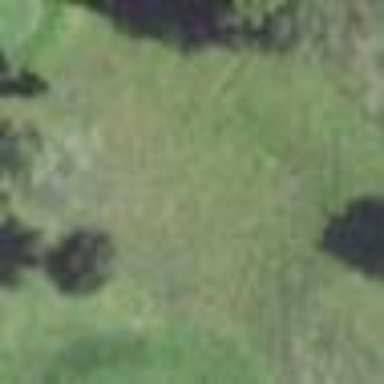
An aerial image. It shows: Rough area in golf course.